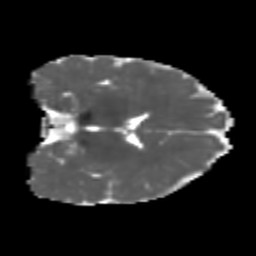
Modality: MD
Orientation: coronal
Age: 7
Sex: male
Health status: healthy